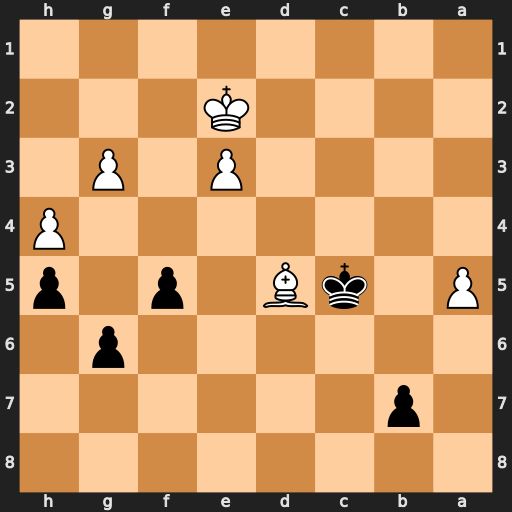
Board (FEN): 8/1p6/6p1/P1kB1p1p/7P/4P1P1/4K3/8
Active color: b
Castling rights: -
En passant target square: -
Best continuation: Kxd5 Kd3 Kc5 e4 fxe4+